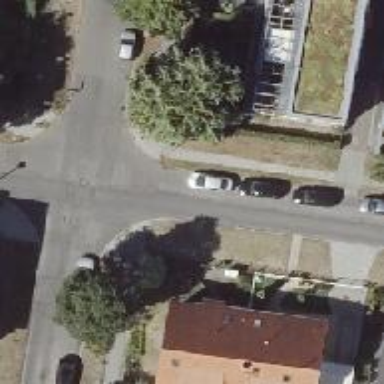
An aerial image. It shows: Sidewalk along the footway.